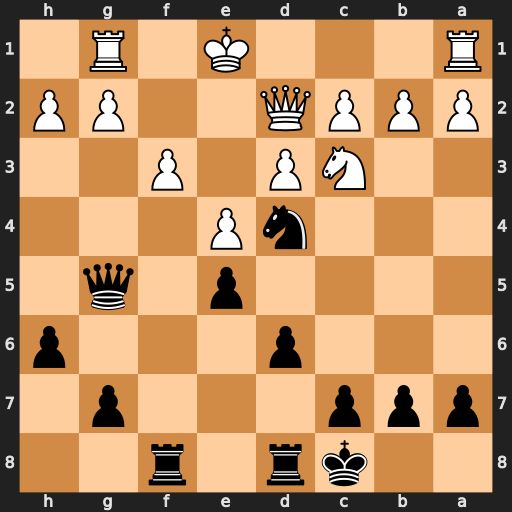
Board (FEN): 2kr1r2/ppp3p1/3p3p/4p1q1/3nP3/2NP1P2/PPPQ2PP/R3K1R1
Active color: b
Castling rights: Q
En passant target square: -
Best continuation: Nxf3+ gxf3 Qxg1+